Question: I am trying to implement jwt authentication for my nodejs, express and angularjs app. So far I have generated the token, and stored it in my 'localStorage'. According to <URL> tutorial, I have implemented the 'authInterceptor' in angular factory as follows:
'''
app.factory('authInterceptor', function ($rootScope, $q, $window) {
return {
request: function (config) {
config.headers = config.headers || {};
if ($window.localStorage.myToken) {
config.headers.Authorization = 'Bearer ' + $window.localStorage.myToken;
}
return config;
},
response: function (response) {
if (response.status === "401") {
$window.location.replace('/dash');
}
return response || $q.when(response);
}
};
});
'''
I have pushed the interceptor in config file as follows:
'''
$httpProvider.interceptors.push('authInterceptor');
'''
So far I have sent the credentials to server, generated the token and stored it in 'localStorage'.
So as long as I have not deleted the token from localStorage, and the token has not expired, I think it is supposed to persist. If I make requests from within the loaded page using the background ajax call of angularjs, the authentication header is set as it is supposed to.
'Authorization: Bearer eyJ0eXAiOiJKV1QiLCJhbGciOiJIUzI1NiJ9.eyJ1c2VyIjoiYSIsInR5cGUiOiJzYWxlcyIsImlhdCI6MTQyMjI2MDExMCwiZXhwIjoxNDIyMjc4MTEwfQ.Iv6W-Tc8Qm4FGclzmgbtjvWFz_tyDwEvrFmMmucONpY'
However neither my request nor my response is intercepted when I navigate to a new route. For eg, I have my '/sales' route. But when I navigate to sales route from address bar, neither the request authentication header is set by the interceptor, thus returning authorization error 401 from server, which is not intercepted either; hence not redirecting to '/dash'.
Here is link of the error, and the headers of GET request to unauthorized route '/sales':

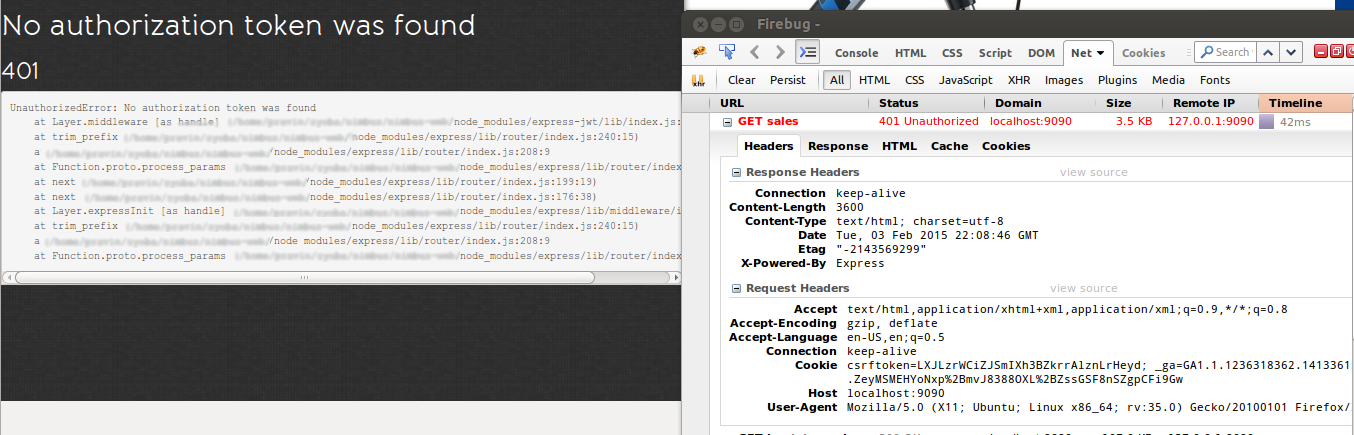
Answer: What I have understood so far is, normally before javascript frontend frameworks how the http request were served was:
- - - - -
But as the recent shift to various javascript frontend frameworks and use of RESTful api.s has begun, the request needs to have authorization header. Thus in many of the single page web apps with javascript frameworks like angularjs,
- - - -
So when a request is made from angular application, it is intercepted from angular application and intercepted by your interceptor. However when a url is entered from the address bar, the browser sends request directly to server, because at that point of the request, the browser has not loaded the angular web application.
What I did was you set html5mode to false and put a '#' before your route.
like 'localhost/#/some-route' and do the routing from your route provider. When there is '#' before your route, the request for '/' goes to server, the application loads, and then the request is sent through the application. Now from this 'some-route', make some controller make request to the desired server endpoint, which will be intercepted by interceptor.